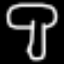
Label: mushroom